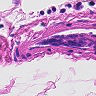
Metastatic tissue present: no